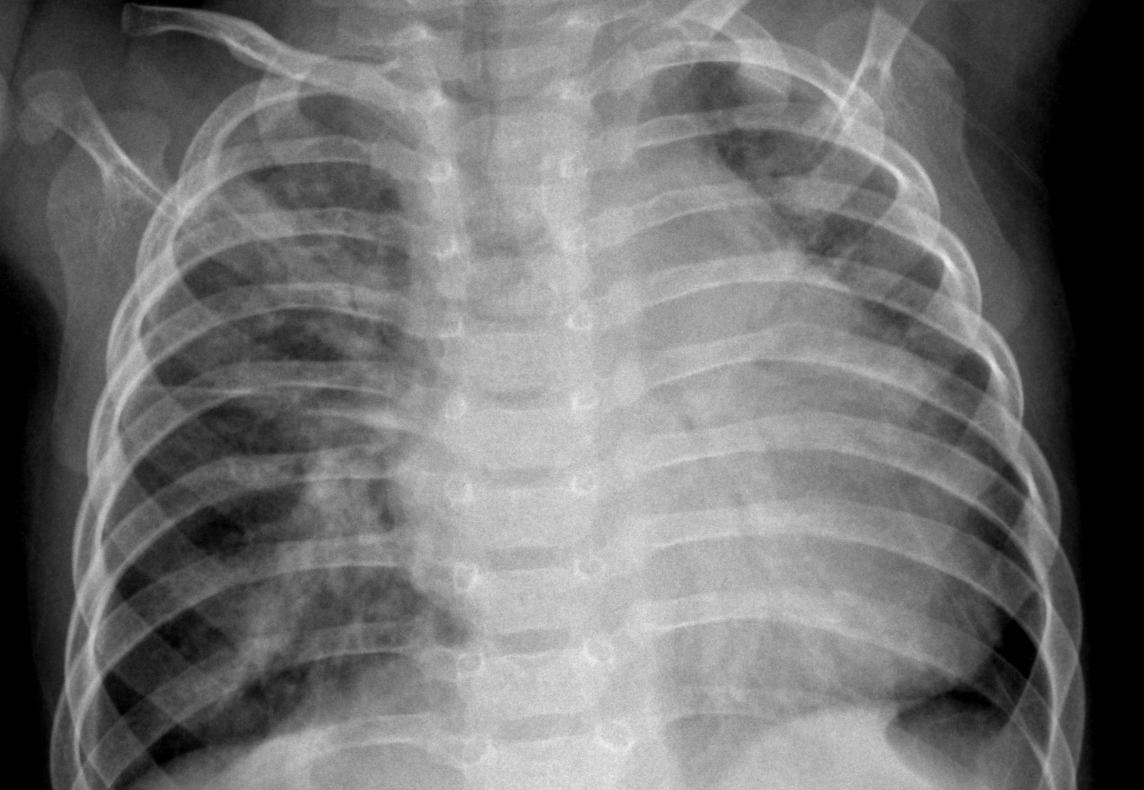
Diagnosis: PNEUMONIA